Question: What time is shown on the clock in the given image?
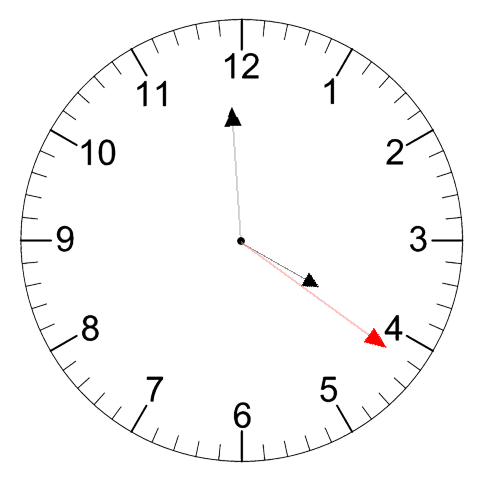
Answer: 03:59:21